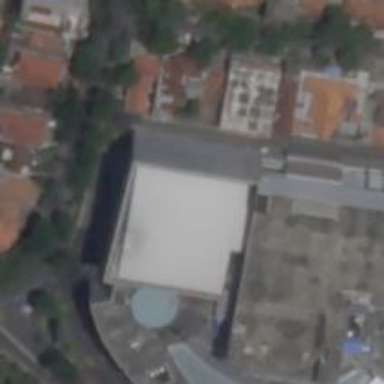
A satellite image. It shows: Cinema.